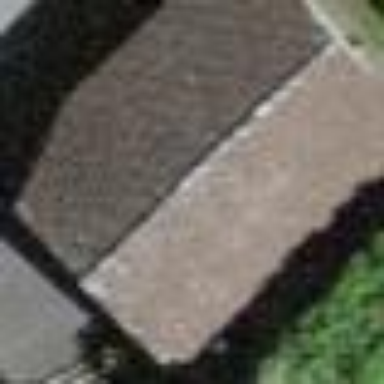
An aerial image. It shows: View of roof of building.